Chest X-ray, PA view. Patient: 58 years old, sex M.
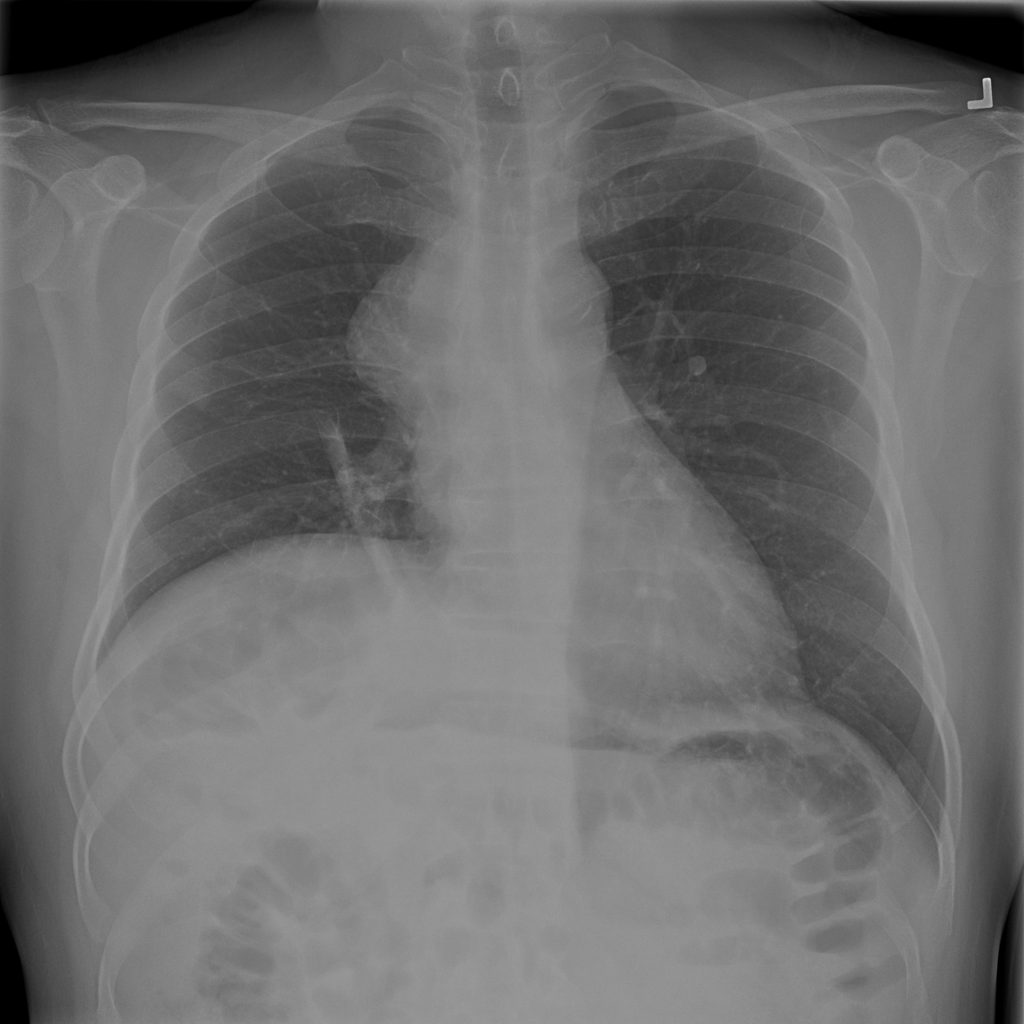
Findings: Mass